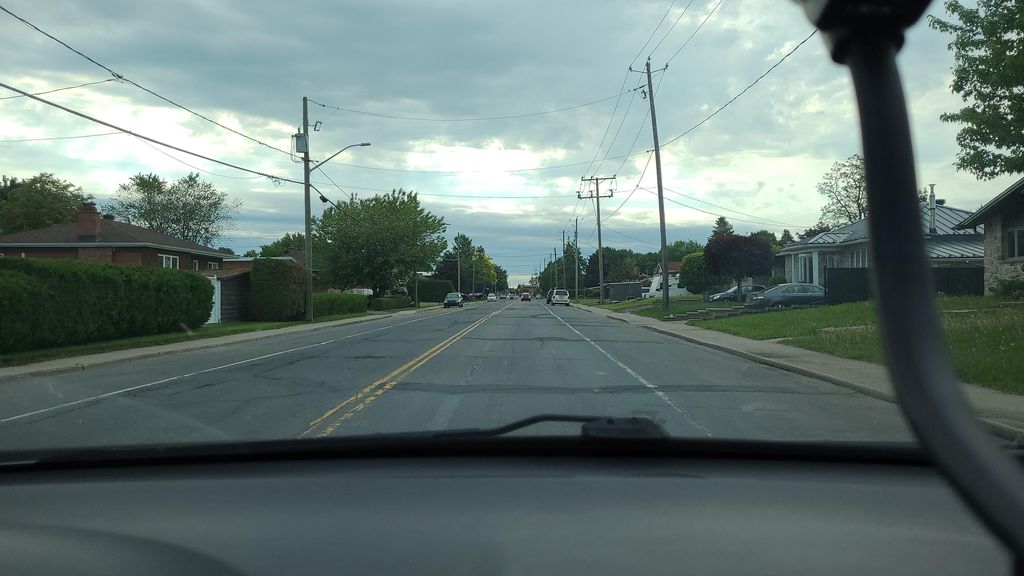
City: montreal